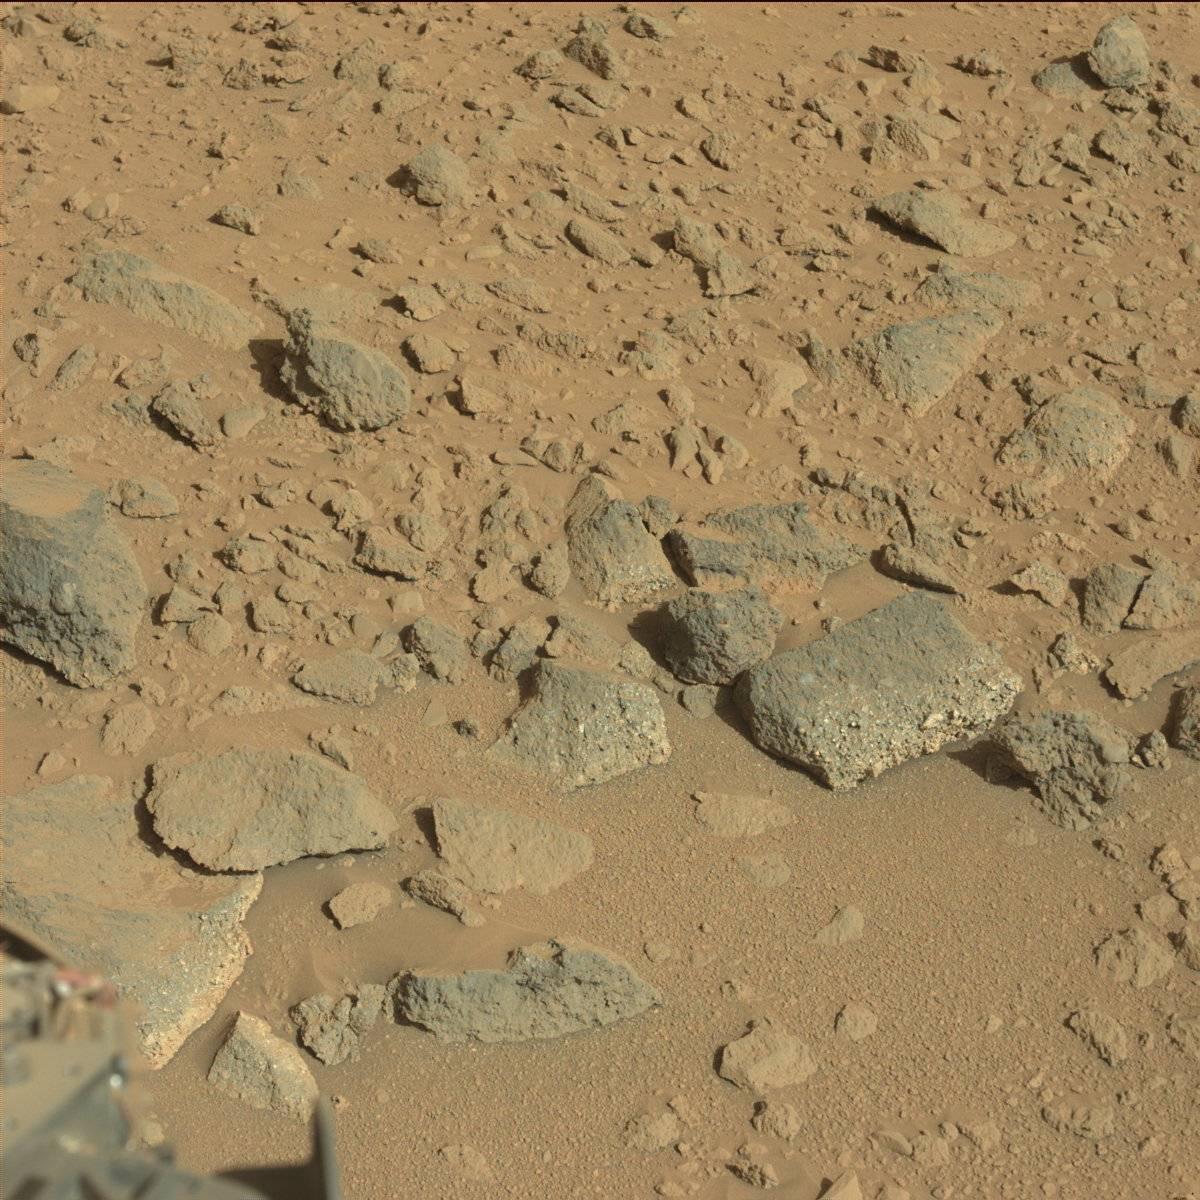
Terrain classes present: Bedrock, Rock, Rover, Sand / Soil